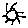
Label: sun